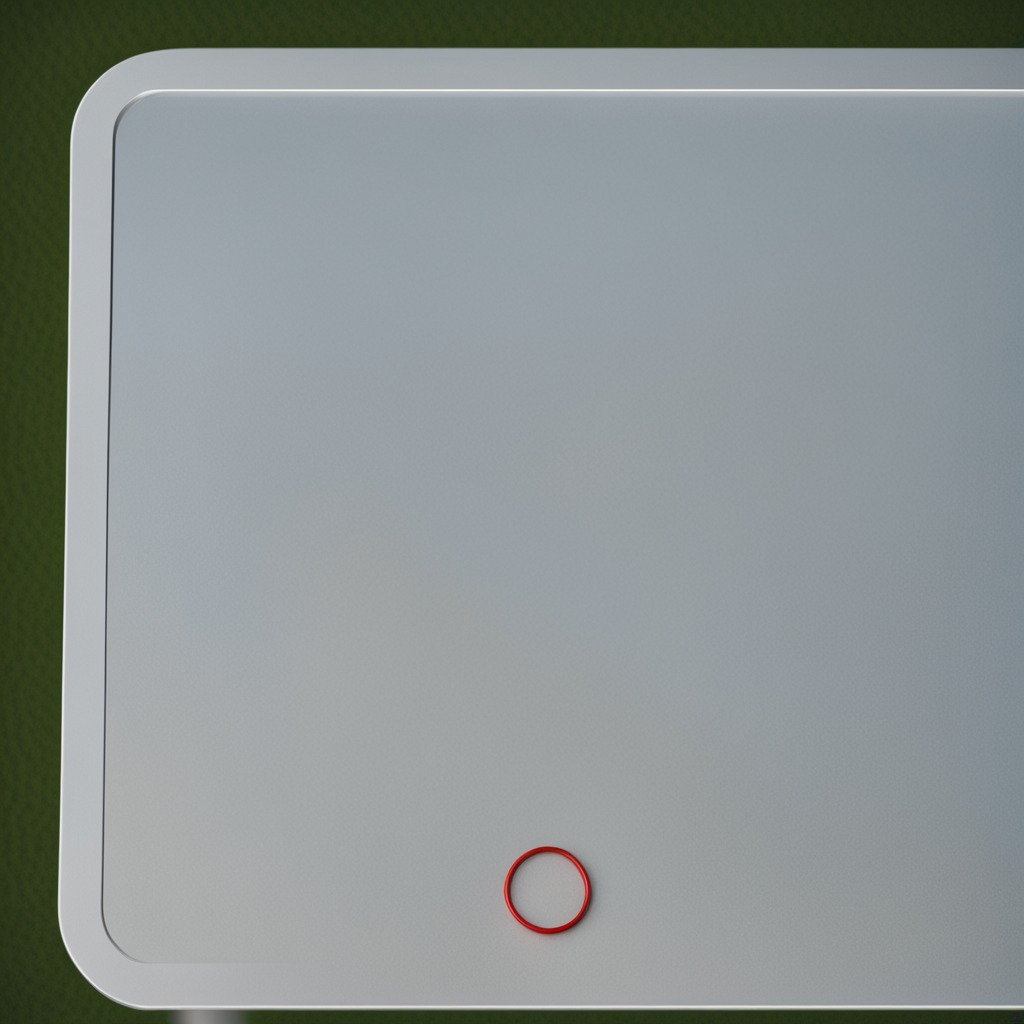
A rubber O-ring is lying on the textured surface of the table.